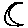
Label: moon